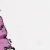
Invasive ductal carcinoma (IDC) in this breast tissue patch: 0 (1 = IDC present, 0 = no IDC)